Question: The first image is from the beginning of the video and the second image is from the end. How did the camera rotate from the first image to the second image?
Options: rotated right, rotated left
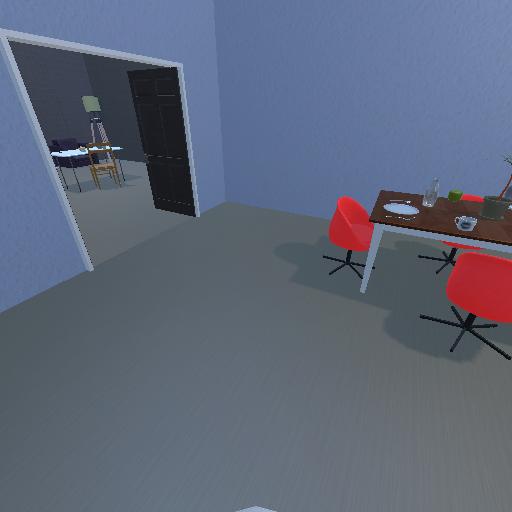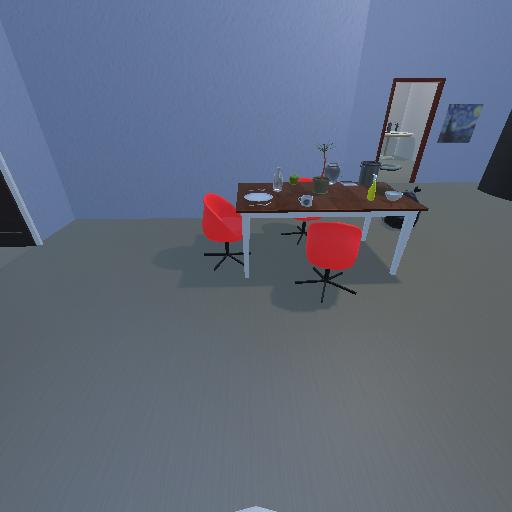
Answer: rotated right